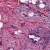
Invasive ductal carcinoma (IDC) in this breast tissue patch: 1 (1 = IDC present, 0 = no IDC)